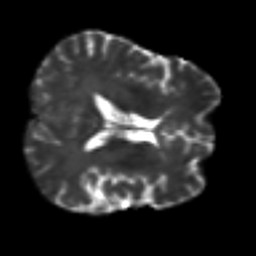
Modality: T2w
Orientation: axial
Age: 48
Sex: male
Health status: ill
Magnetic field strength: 3 T
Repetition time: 8.4 s
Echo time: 0.0926 s